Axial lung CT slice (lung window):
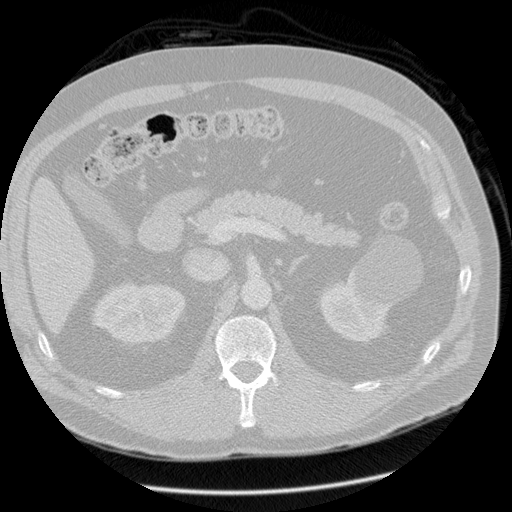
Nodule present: no